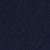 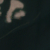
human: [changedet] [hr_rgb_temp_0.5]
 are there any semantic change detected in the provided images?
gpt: New small artificial islands are present in the sea.